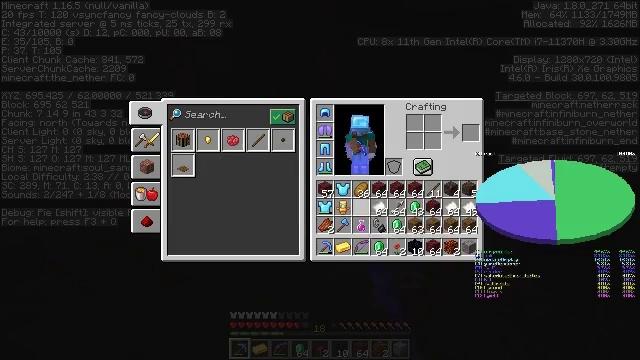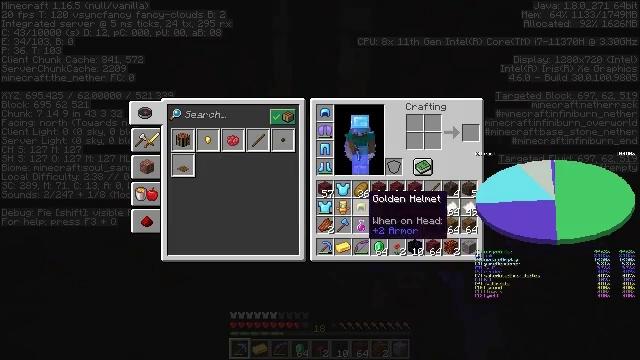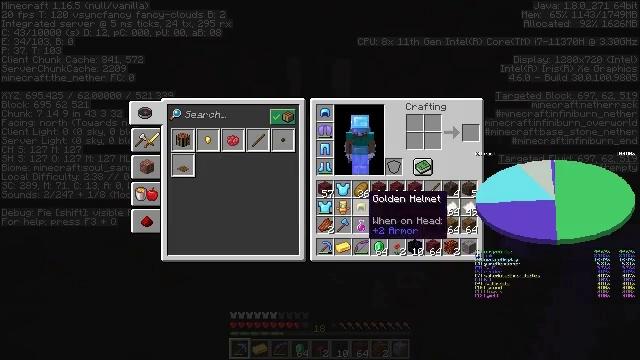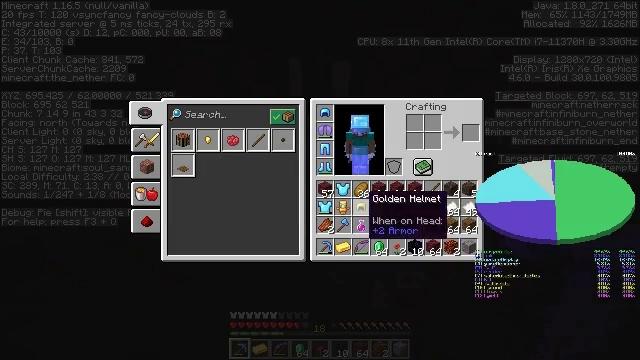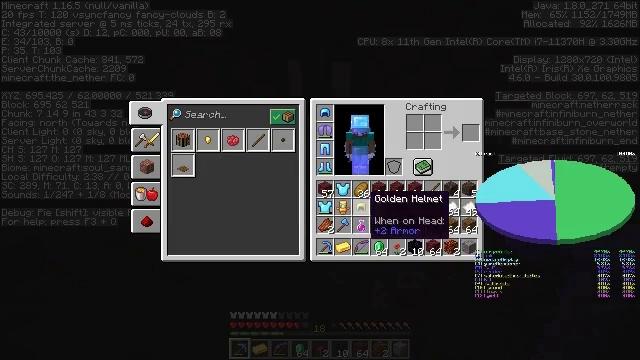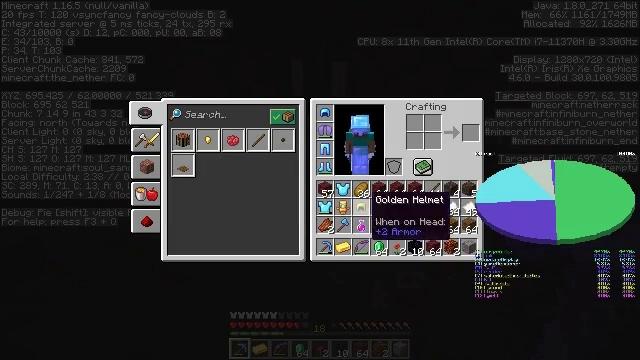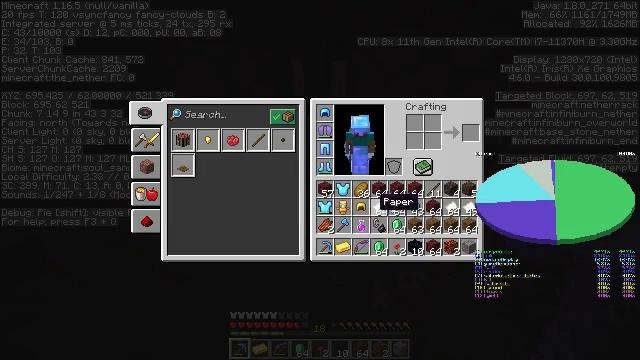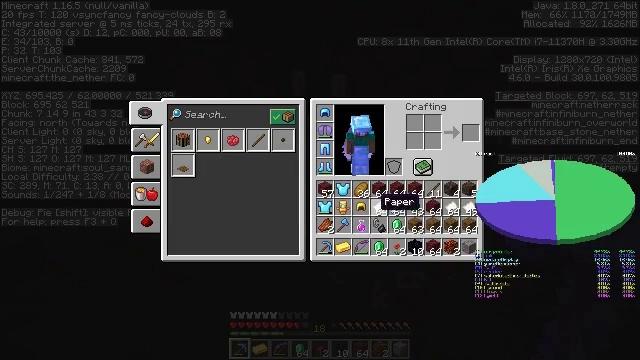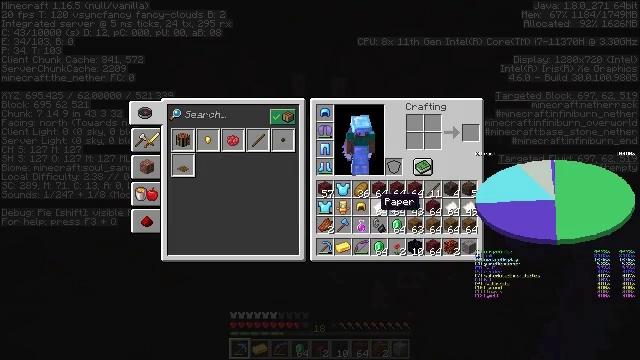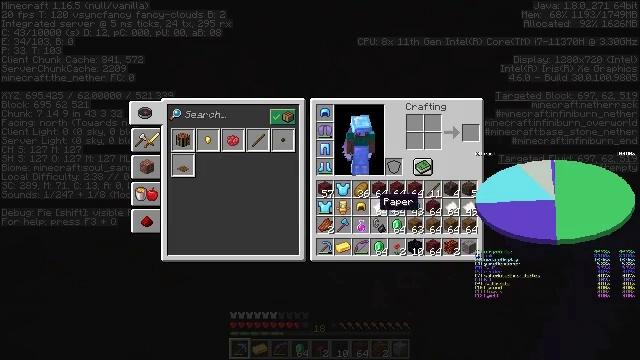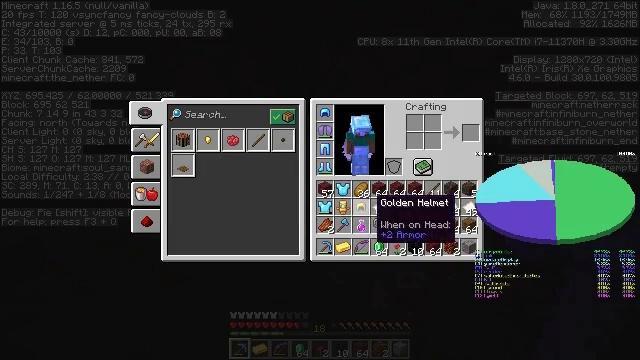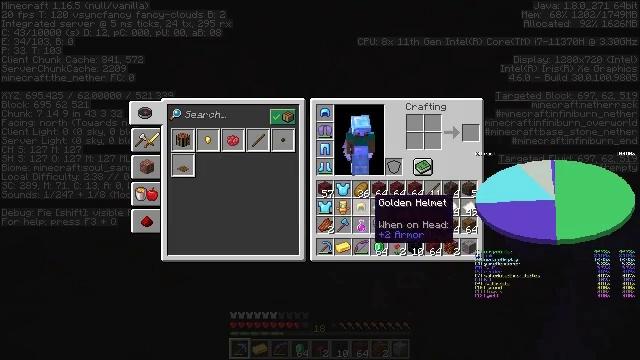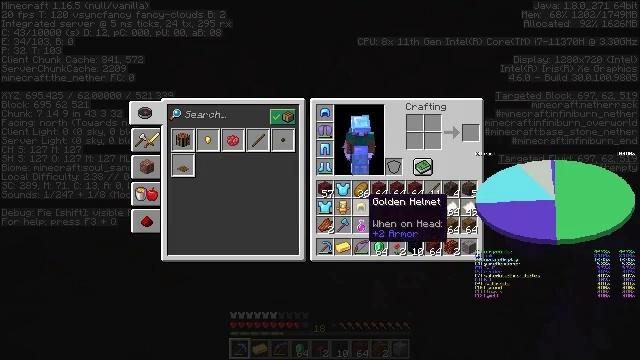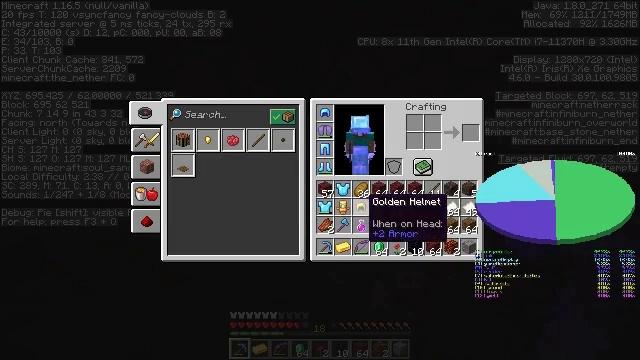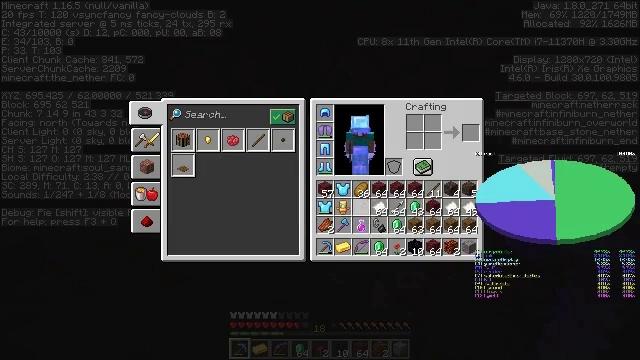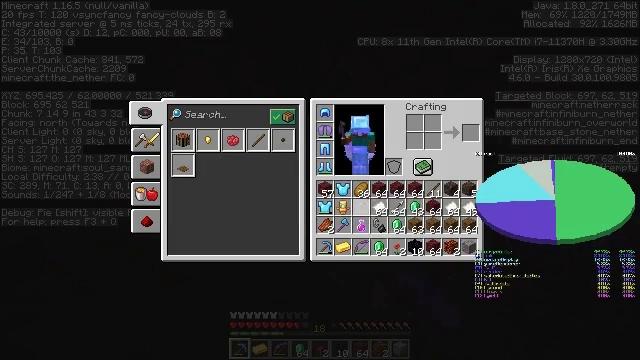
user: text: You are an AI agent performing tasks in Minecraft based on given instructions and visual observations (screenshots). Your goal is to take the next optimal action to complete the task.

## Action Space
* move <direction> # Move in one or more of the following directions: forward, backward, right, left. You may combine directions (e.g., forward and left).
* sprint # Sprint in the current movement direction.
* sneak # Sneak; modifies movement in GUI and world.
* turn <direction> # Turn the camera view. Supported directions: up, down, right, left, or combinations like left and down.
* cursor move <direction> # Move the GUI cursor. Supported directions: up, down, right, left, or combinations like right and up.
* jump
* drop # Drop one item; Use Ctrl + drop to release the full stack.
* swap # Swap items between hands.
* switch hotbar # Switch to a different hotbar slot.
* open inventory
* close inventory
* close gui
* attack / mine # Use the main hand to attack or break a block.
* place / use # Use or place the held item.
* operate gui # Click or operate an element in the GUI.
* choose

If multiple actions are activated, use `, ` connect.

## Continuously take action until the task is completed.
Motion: motion action
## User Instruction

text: Remove a golden helmet from the inventory.
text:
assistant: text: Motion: sprint, open gui
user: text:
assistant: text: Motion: sprint
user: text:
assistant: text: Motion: sprint
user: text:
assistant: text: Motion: sprint
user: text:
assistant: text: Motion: sprint
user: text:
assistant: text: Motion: sprint, cursor move right
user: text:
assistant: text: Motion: sprint
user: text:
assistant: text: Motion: sprint
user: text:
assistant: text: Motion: sprint
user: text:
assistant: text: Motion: sprint
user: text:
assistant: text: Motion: sprint
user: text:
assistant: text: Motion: sprint
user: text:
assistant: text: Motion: sprint
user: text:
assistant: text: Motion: sprint, drop
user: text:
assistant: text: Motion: sprint, drop
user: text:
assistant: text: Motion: sprint, drop
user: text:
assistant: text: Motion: sprint, drop
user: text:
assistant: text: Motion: sprint
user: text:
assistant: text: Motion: sprint